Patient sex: M
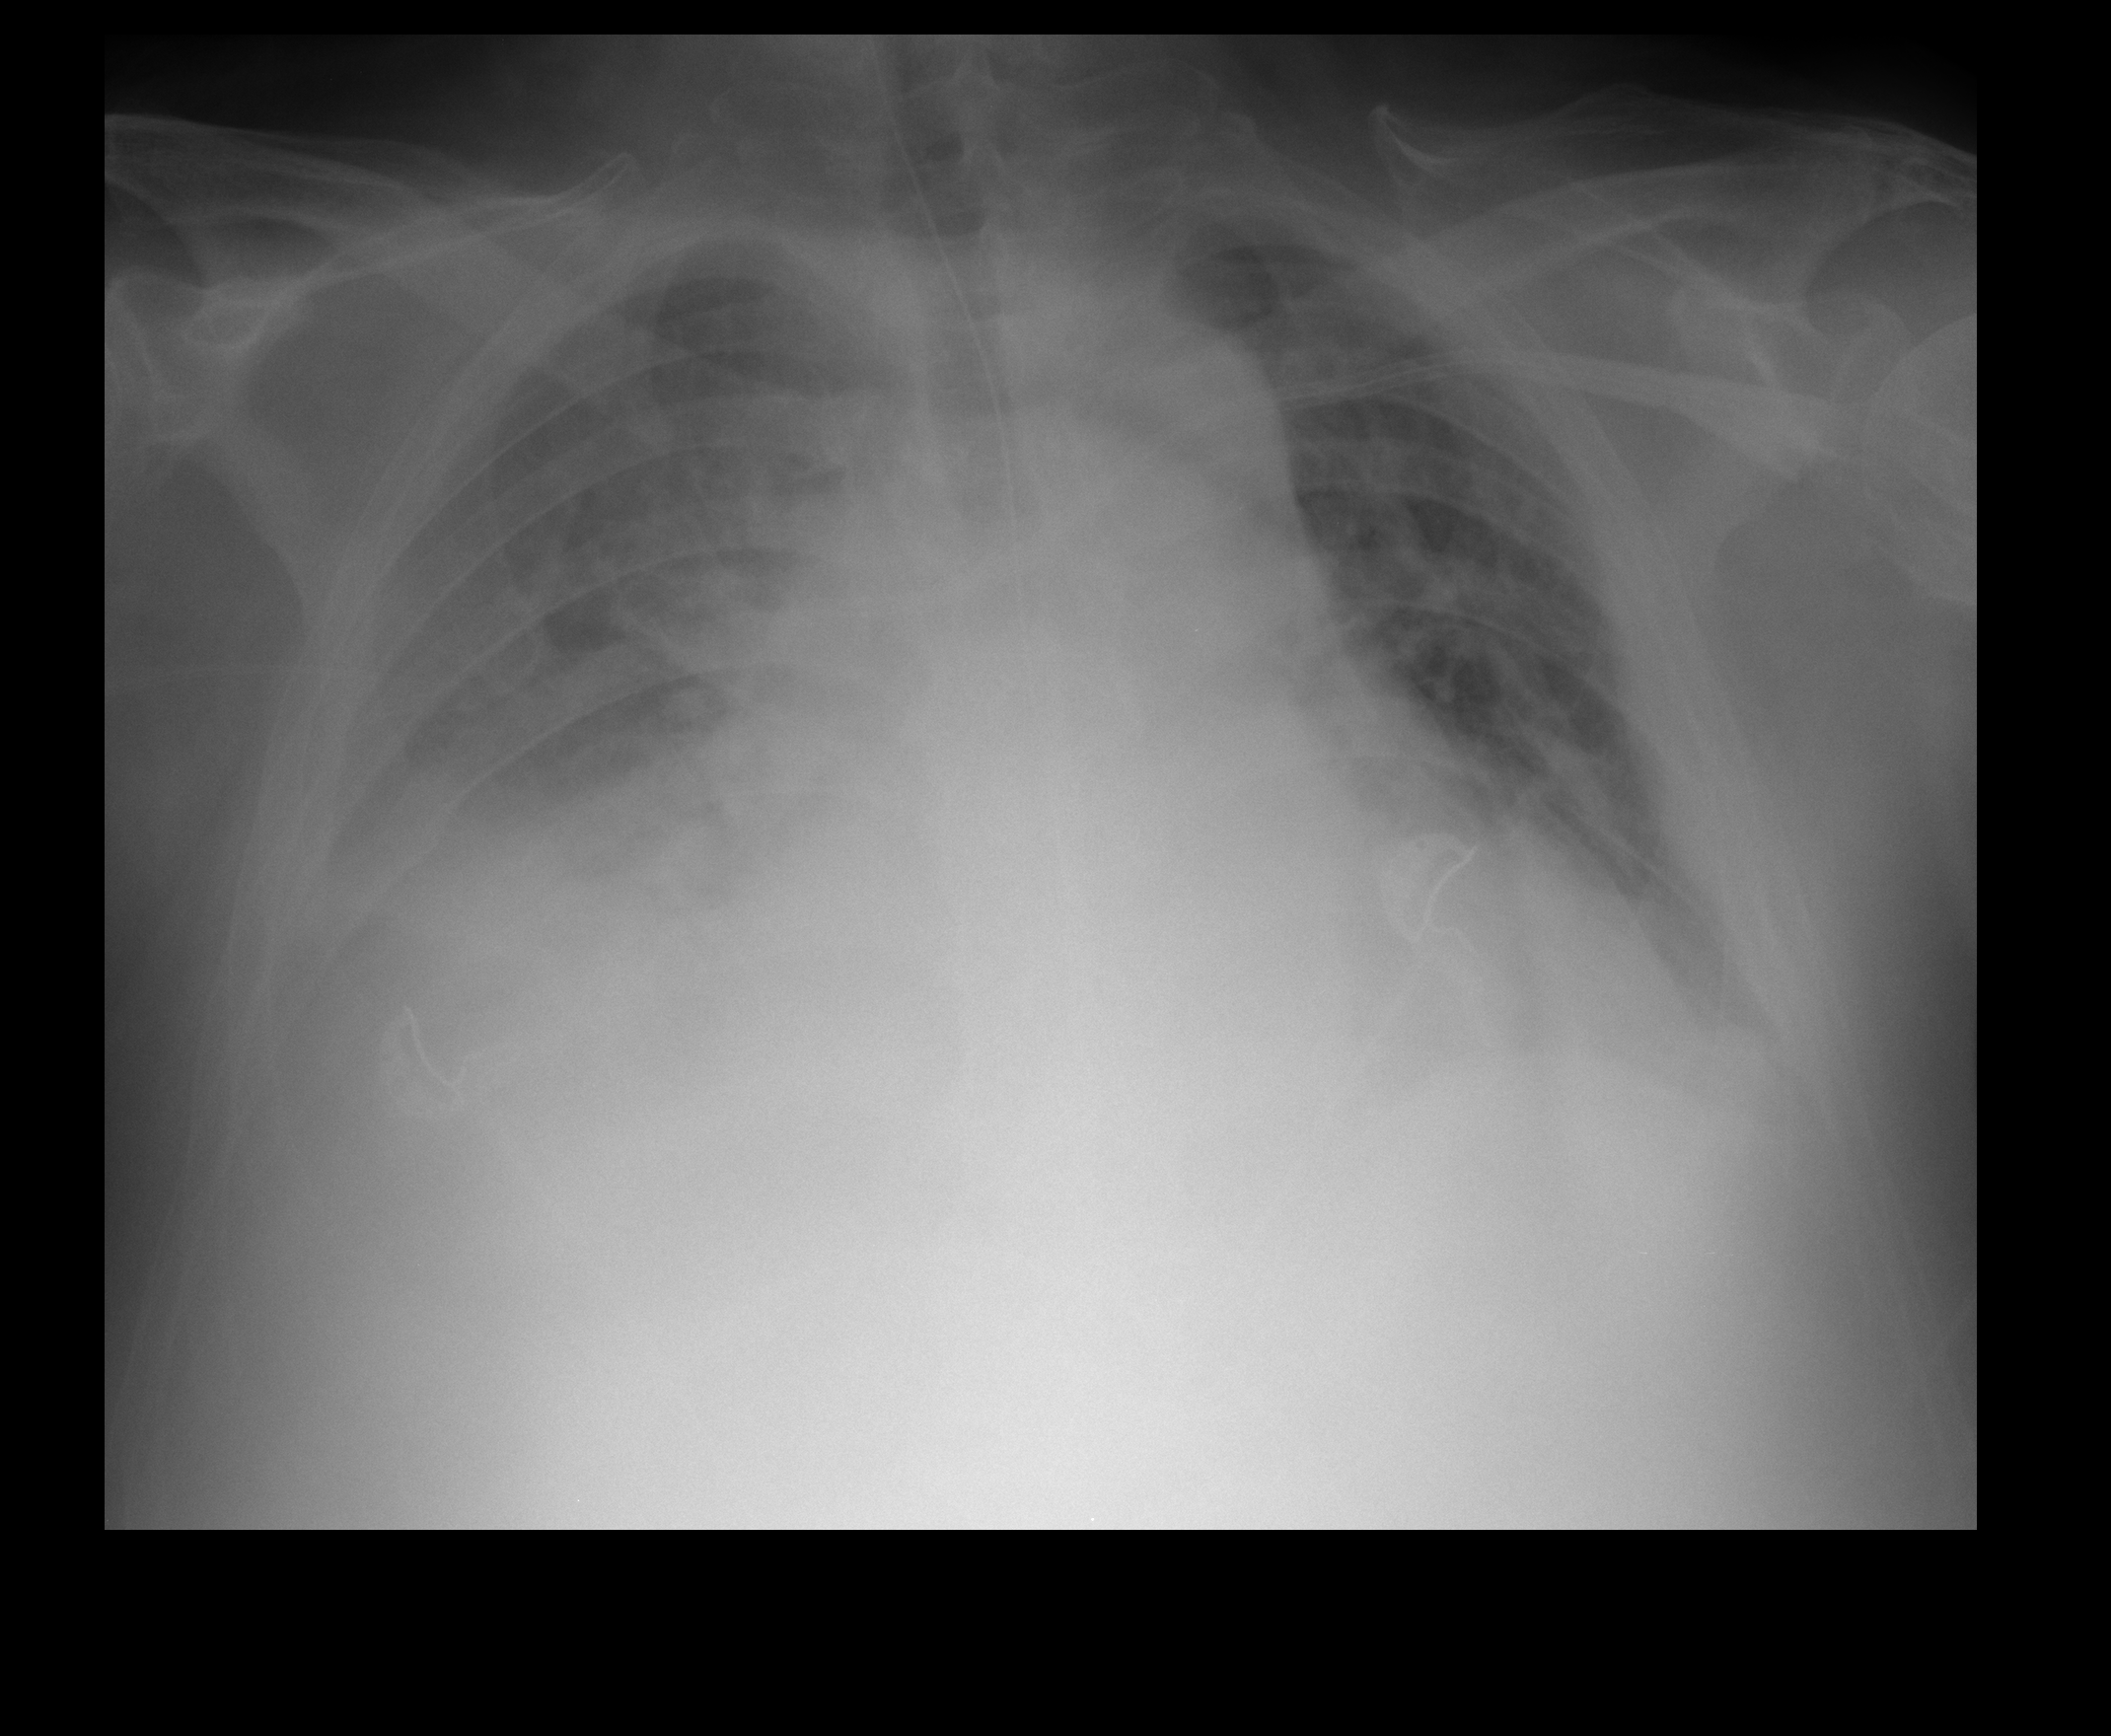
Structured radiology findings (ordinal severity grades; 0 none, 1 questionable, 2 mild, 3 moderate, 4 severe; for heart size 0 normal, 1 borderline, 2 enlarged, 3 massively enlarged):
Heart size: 2
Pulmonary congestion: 2
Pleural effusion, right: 2
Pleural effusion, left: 2
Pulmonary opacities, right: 2
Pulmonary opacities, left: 0
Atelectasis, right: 2
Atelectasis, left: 2